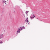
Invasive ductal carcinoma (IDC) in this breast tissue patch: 0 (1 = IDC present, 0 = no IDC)